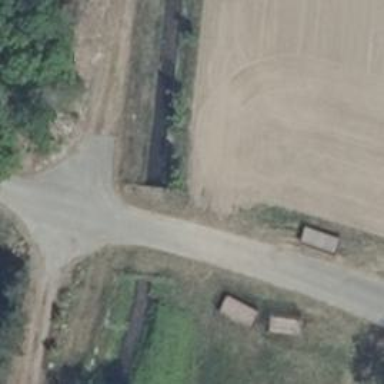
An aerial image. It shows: Residential road with bridge.